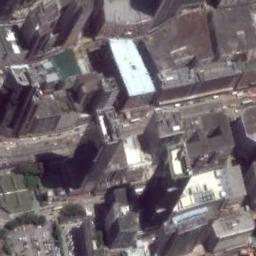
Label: commercial_area